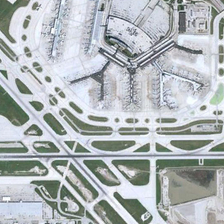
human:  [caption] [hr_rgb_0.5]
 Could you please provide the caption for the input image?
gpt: several aeroplanes are on the parking apron  which is located between terminal building and weblike flight paths .

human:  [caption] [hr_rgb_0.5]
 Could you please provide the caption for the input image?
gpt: the polygonal passenger termial building is surrounded by crossing runways .

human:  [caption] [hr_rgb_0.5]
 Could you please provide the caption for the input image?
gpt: a white airport with some cross road .

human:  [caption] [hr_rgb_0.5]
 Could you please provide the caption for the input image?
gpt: the airport has a ploygon main building  with netlike roads runways decorated with lawns .

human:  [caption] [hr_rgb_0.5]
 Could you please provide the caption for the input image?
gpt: many planes are parked near a large building in a large airport .